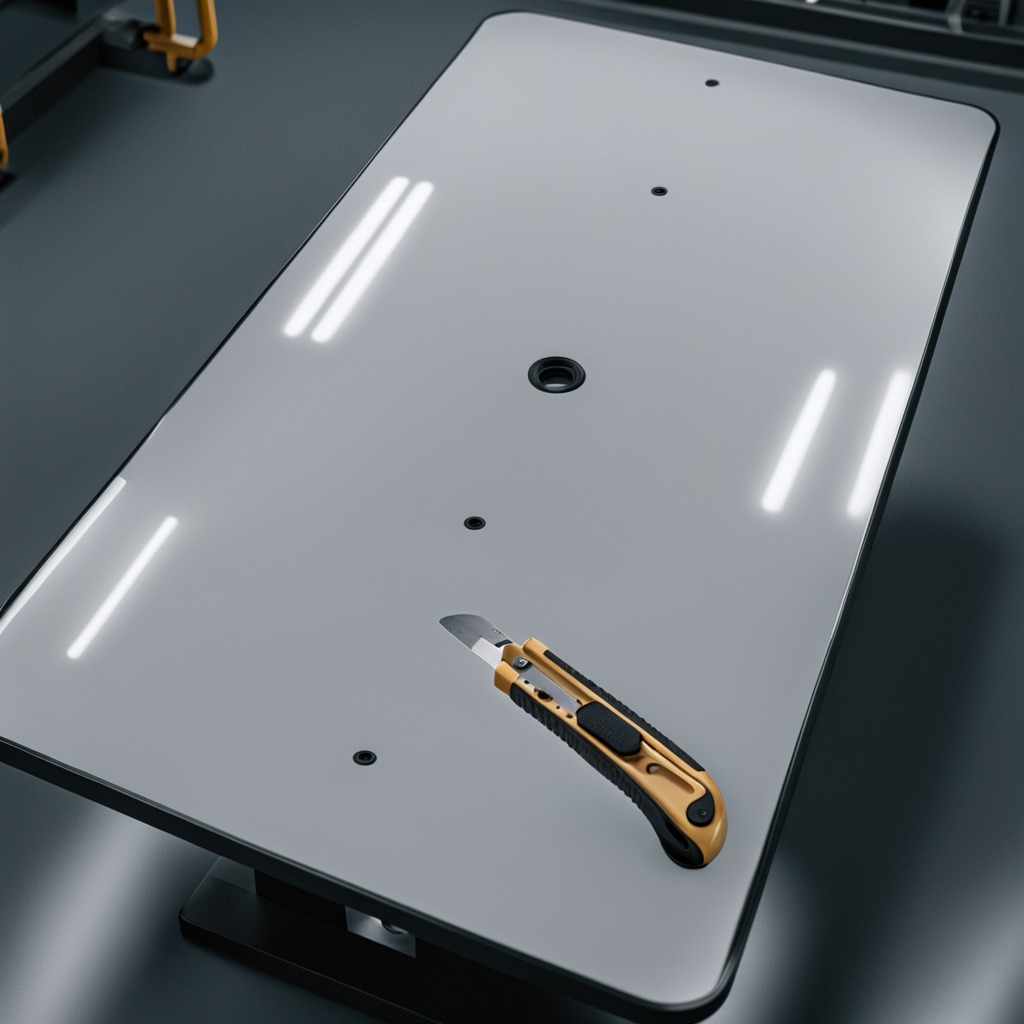
A utility knife is lying on a high-gloss table in a ship maintenance bay industrial lighting.